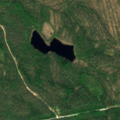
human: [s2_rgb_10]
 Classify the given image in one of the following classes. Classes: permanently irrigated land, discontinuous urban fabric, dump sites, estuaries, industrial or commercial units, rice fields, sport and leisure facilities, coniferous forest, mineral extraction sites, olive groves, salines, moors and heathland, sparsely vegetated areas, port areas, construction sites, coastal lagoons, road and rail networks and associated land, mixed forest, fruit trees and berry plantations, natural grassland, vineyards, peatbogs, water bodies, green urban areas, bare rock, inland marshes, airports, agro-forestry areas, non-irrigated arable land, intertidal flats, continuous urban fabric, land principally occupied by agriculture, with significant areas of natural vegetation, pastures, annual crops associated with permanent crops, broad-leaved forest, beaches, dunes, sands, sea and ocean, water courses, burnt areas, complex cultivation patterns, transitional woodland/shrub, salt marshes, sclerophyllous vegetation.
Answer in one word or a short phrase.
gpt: coniferous forest